Field crop: maize
Growth stage: 2
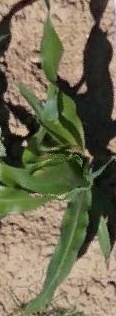
Species: maize